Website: crate-barrel
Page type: account-selection
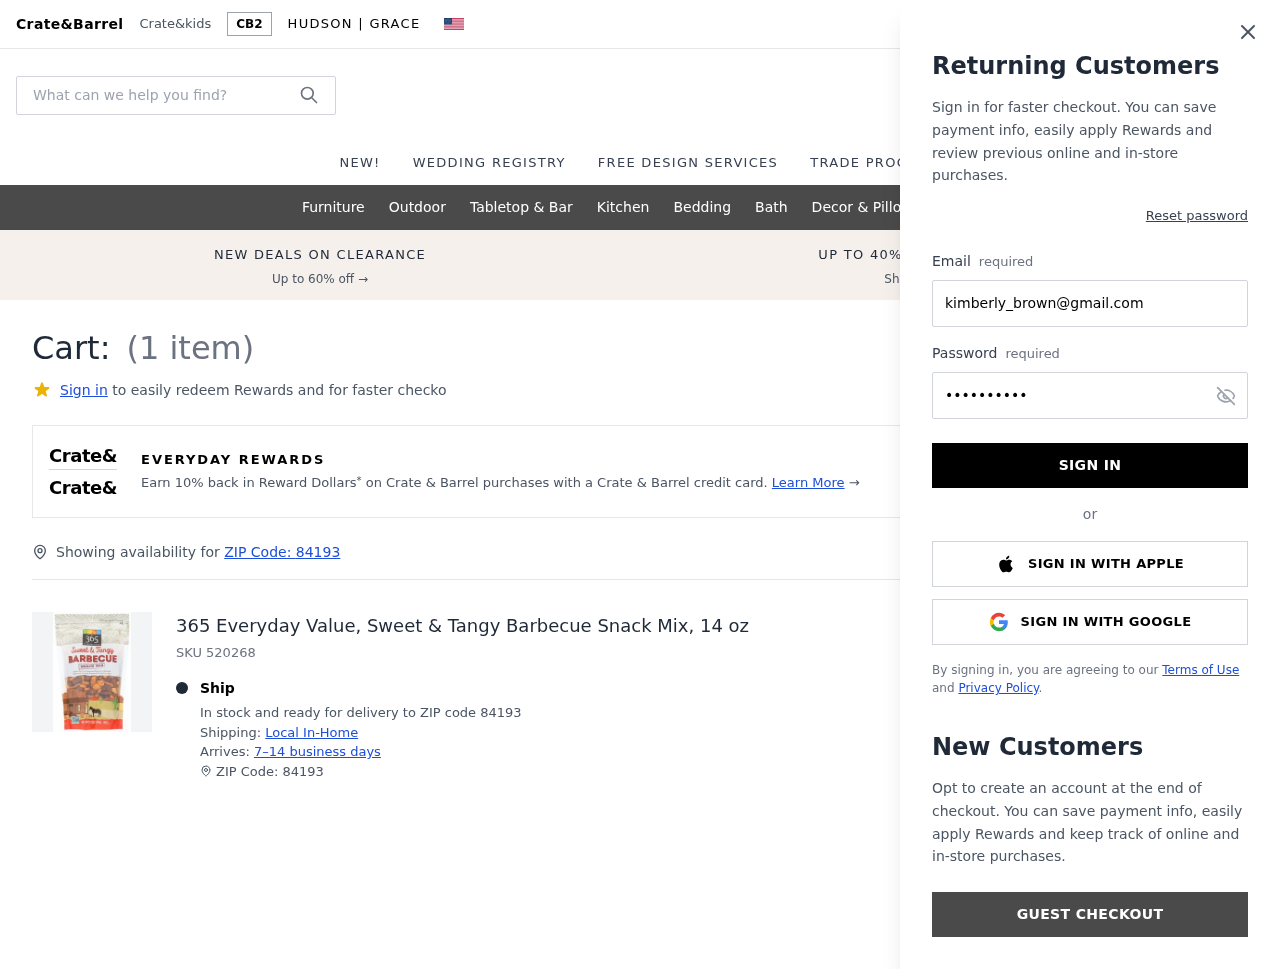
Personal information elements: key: PII_EMAIL
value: kimberly_brown@gmail.com
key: PII_POSTCODE
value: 84193
Product elements: key: PRODUCT1_NAME
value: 365 Everyday Value, Sweet & Tangy Barbecue Snack Mix, 14 oz
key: PRODUCT1_QUANTITY
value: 1
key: PRODUCT1_SKU
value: SKU 520268
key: PRODUCT1_ORIGINAL_PRICE
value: $5.00
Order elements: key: ORDER_NUM_ITEMS
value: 1
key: ORDER_SUBTOTAL
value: $4.00
Search elements: key: HEADER_SEARCH
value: What can we help you find?